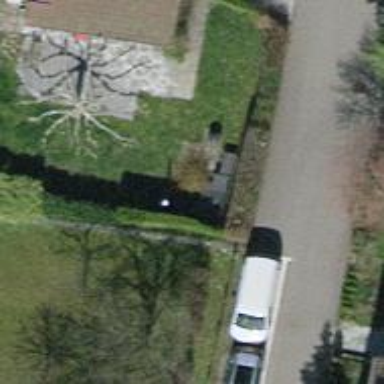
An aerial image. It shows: Hedge acting as barrier.